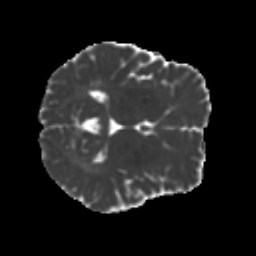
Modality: MD
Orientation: axial
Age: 43
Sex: male
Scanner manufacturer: ge
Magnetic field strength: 3 T
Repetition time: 7.8 s
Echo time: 0.0611 s